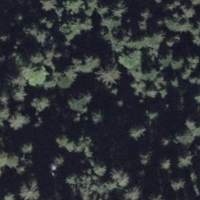
EUNIS habitat code: 43
Species observed at this site:
Astrantia major